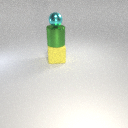
small cyan metal sphere above large green metal cylinder